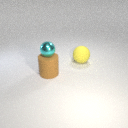
large brown rubber cylinder in front of large yellow rubber sphere